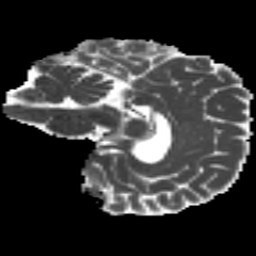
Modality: MD
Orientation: sagittal
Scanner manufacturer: siemens
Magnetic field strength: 3 T
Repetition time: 4.16 s
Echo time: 0.0806 s